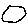
Label: circle